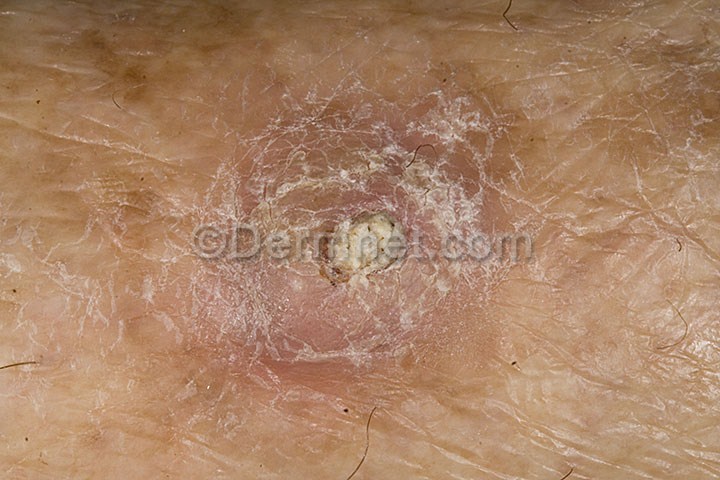
Disease: Seborrheic Keratoses and other Benign Tumors